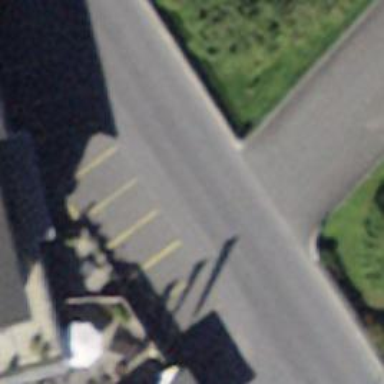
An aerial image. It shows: Bus stop with platform for public transport.